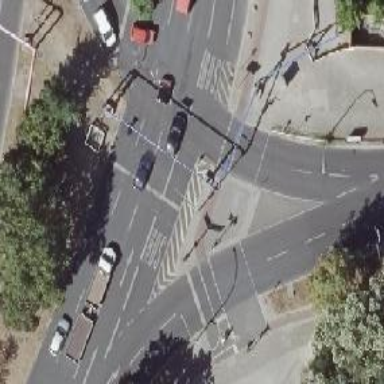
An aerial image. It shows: Traffic island located on footway.